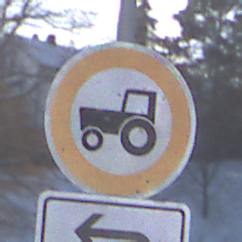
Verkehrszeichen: VerbotKraftfahrzeugeZuegeNichtSchneller25
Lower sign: RichtungsangabeDurchPfeile2
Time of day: MorningAfternoon
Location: Outdoor (Nature)
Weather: PartlyCloudy
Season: Winter
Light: Natural